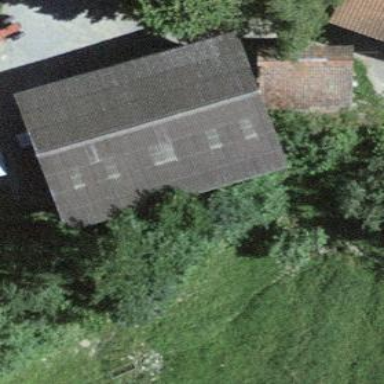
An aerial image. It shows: Shed.